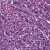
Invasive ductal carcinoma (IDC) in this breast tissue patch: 0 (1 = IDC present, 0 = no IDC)